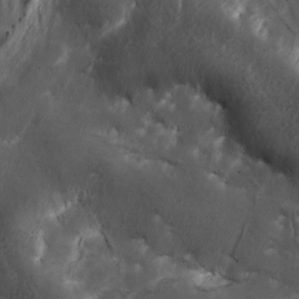
Label: non_frost